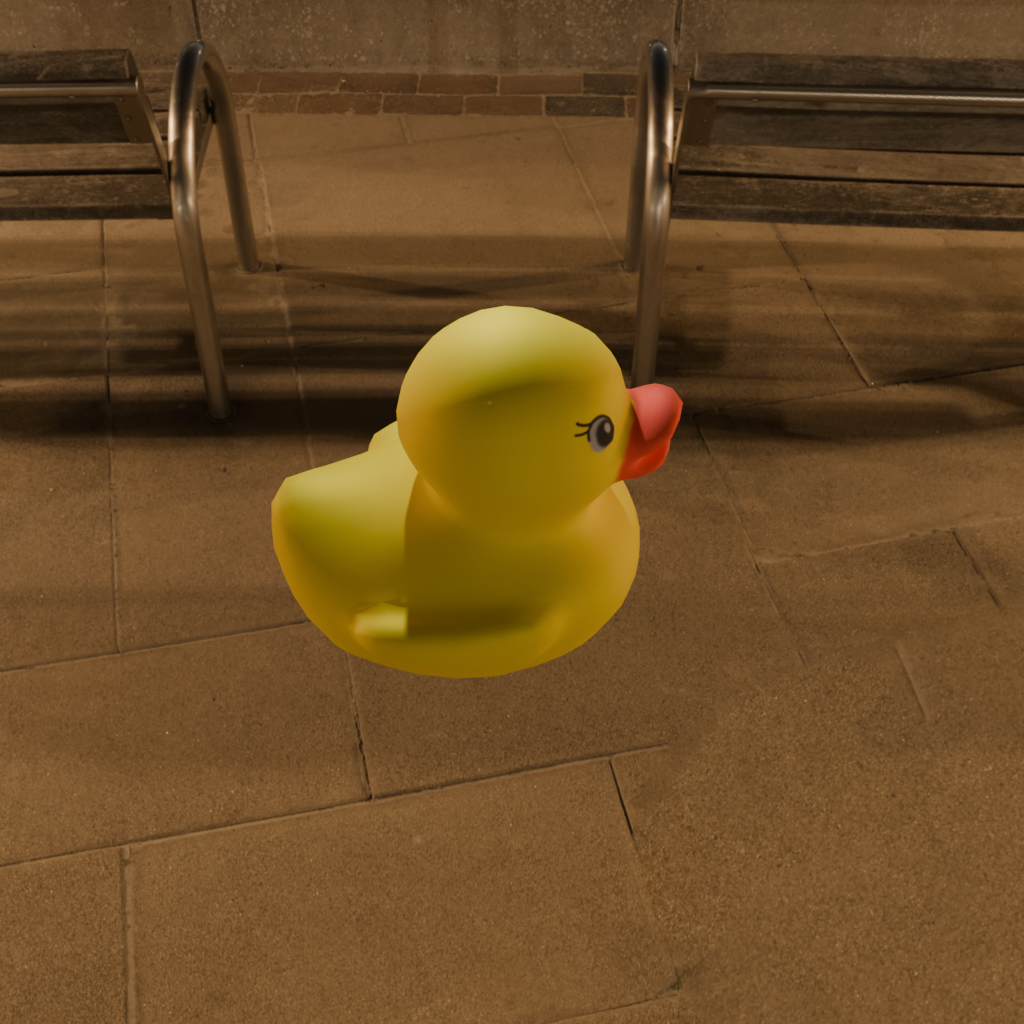
an image of a yellow rubber duck seen from <right_top> in a coastal promenade at night illuminated with streetlights and ocean view.